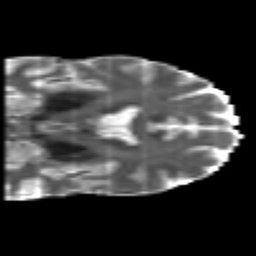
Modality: T2w
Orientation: coronal
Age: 32
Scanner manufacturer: philips
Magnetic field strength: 3 T
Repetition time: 8.6 s
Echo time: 0.127 s